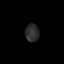
Tissue: skin
Cell type: Epithelial cells
Senescence score: 0.2509
Nuclear area (px): 236
Mean DAPI intensity: 45.589